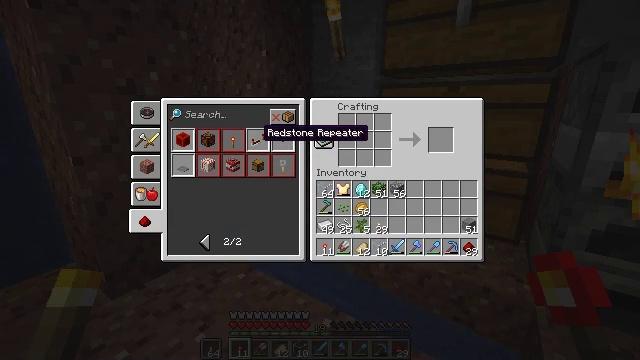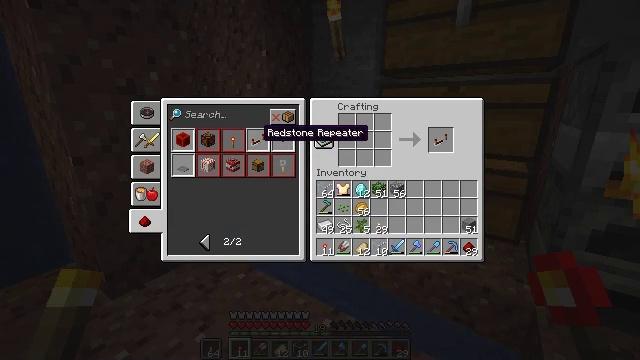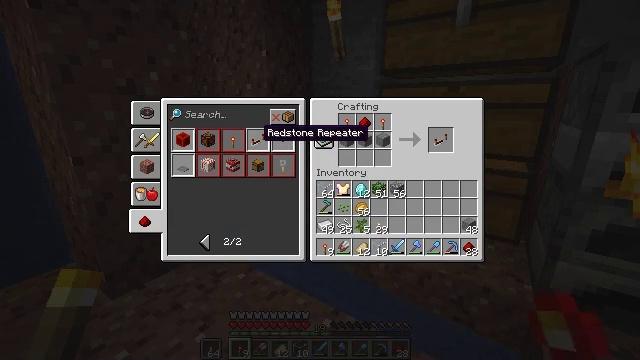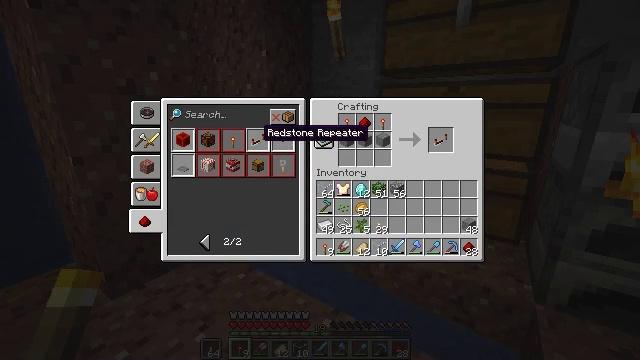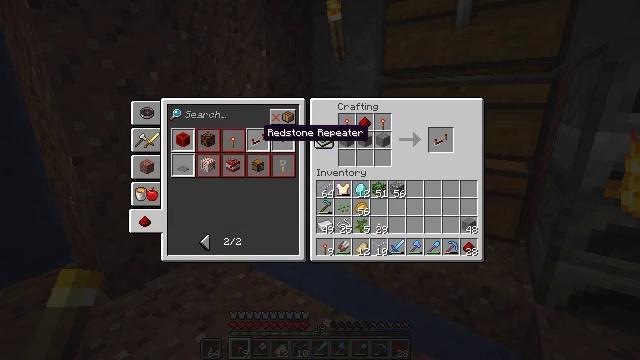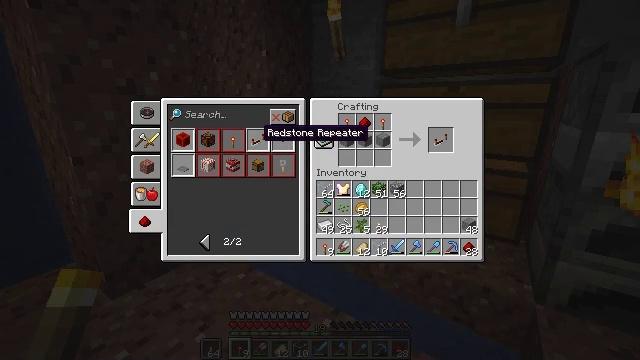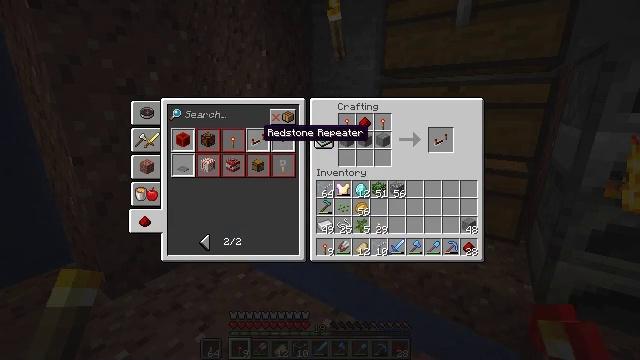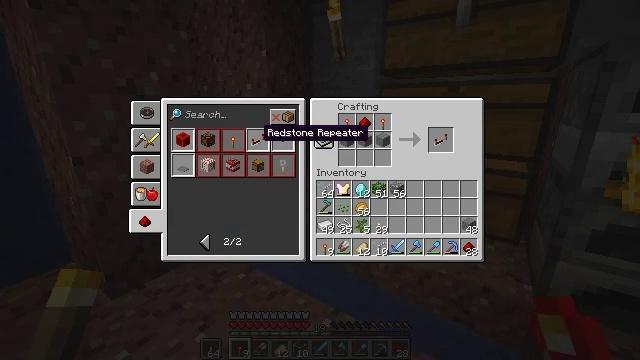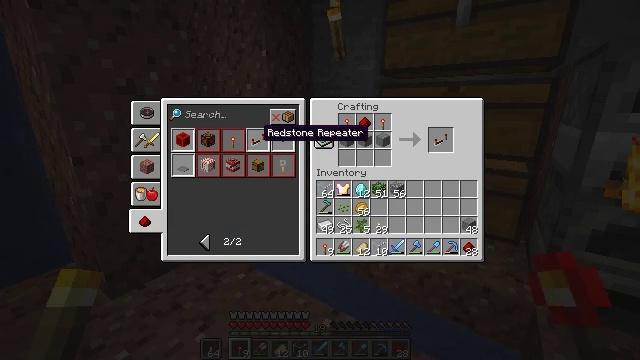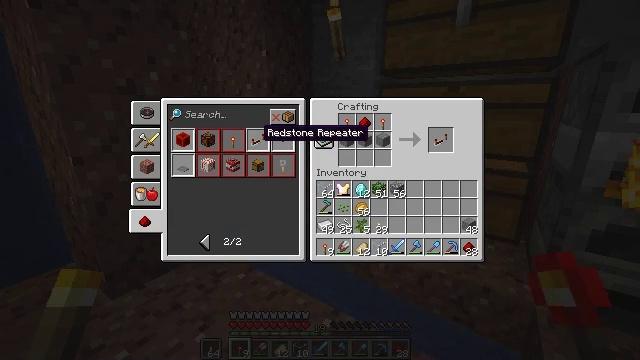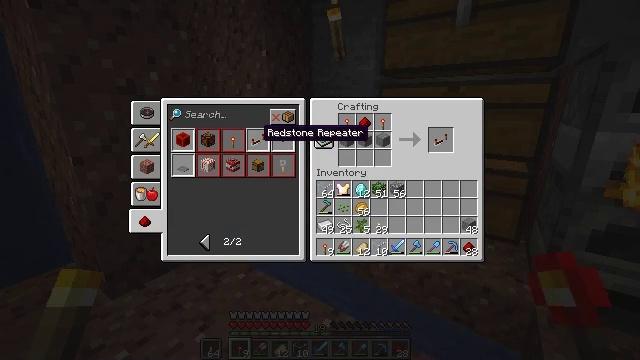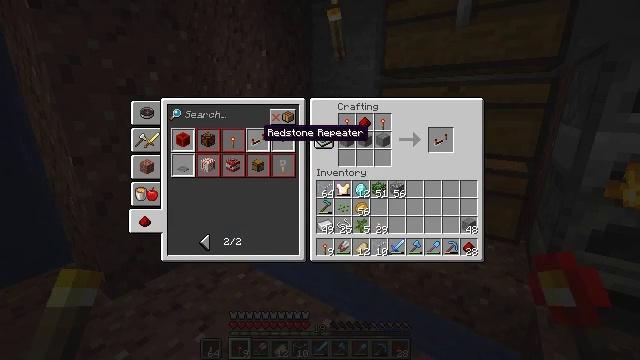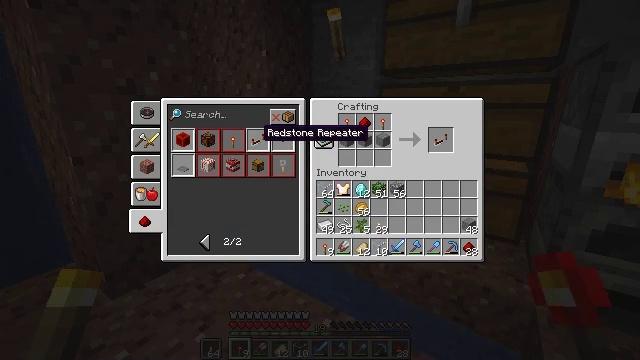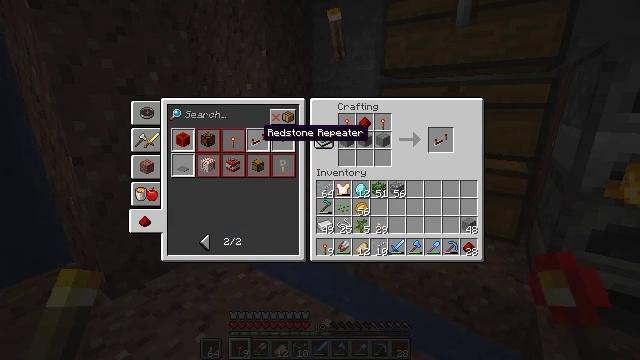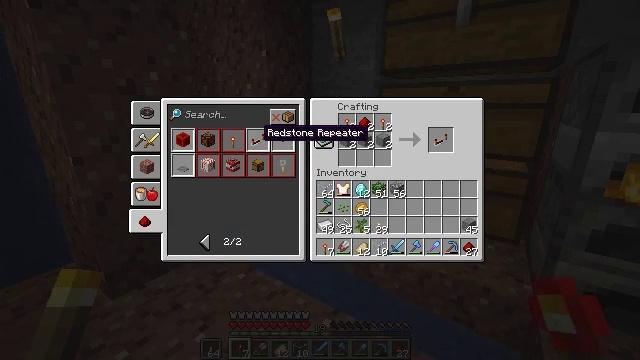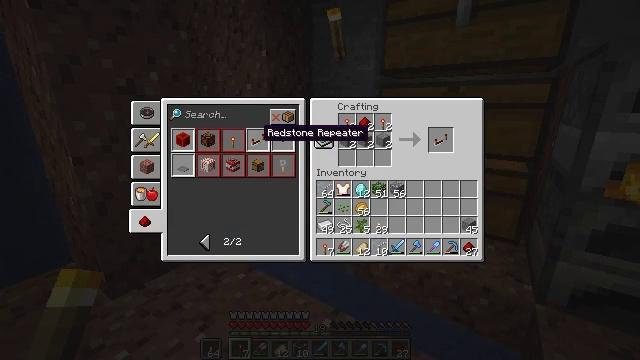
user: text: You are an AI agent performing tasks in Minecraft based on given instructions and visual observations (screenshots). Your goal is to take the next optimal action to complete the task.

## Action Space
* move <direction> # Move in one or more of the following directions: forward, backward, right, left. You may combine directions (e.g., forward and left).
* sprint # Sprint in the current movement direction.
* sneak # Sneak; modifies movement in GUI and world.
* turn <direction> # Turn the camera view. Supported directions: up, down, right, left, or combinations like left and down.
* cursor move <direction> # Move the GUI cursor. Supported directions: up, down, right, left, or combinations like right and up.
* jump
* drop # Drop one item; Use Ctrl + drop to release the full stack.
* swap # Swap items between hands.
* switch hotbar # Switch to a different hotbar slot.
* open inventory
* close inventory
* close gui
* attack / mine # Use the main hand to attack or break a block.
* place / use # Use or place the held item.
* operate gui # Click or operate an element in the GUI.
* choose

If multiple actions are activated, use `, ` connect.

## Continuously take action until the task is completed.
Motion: motion action
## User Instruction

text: Interact with the crafting table to create a repeater.
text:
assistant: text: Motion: no_op
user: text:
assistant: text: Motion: no_op
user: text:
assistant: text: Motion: no_op
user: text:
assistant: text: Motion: no_op
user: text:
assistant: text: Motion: no_op
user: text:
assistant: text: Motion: no_op
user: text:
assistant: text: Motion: no_op
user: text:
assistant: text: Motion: operate gui
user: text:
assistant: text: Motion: operate gui
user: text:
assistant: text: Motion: operate gui
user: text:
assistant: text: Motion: no_op
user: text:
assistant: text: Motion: no_op
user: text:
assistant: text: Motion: no_op
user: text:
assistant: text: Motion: no_op
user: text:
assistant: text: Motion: no_op
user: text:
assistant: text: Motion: no_op
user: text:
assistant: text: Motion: no_op
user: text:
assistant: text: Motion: no_op
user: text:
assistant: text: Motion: no_op
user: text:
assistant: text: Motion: no_op
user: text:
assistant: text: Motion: operate gui
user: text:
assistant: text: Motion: operate gui
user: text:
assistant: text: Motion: operate gui
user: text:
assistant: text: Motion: no_op
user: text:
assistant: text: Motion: no_op
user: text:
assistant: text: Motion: no_op
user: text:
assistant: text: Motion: no_op
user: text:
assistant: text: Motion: no_op
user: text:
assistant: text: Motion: no_op
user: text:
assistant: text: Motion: no_op